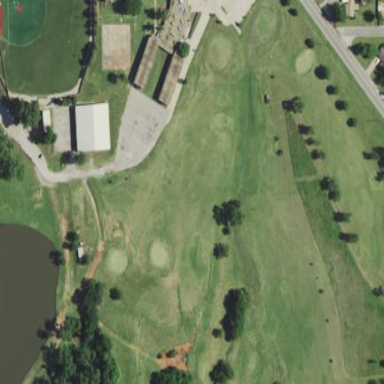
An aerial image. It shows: Golf course.